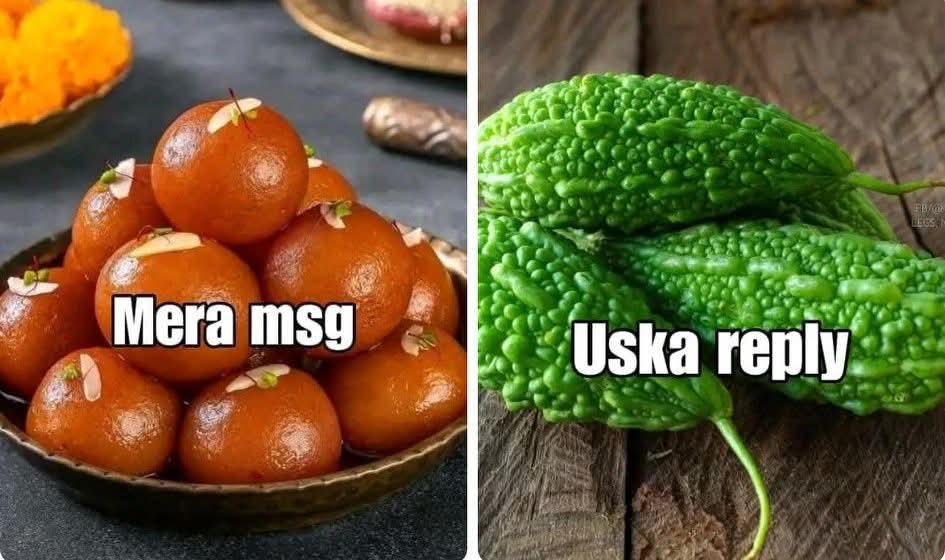
Text: Mera msg
Uska reply
Label: Non Hate